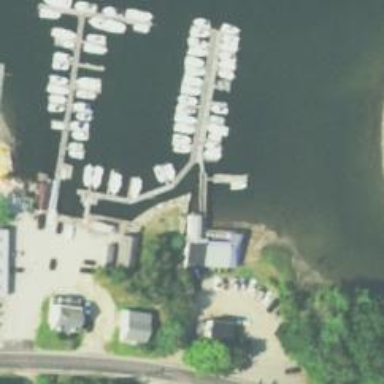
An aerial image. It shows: Man-made pier.